Interaction volume radius: 5 \u00c5
Interaction volume height: 25 \u00c5
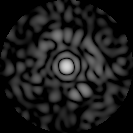
Disorder parameter: 0.8447